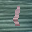
Label: 1